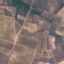
Land use / land cover class: PermanentCrop